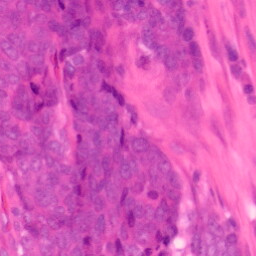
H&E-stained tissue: Colon